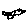
Label: bird